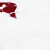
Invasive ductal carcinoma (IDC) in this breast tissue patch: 0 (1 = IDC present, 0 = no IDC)